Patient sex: F
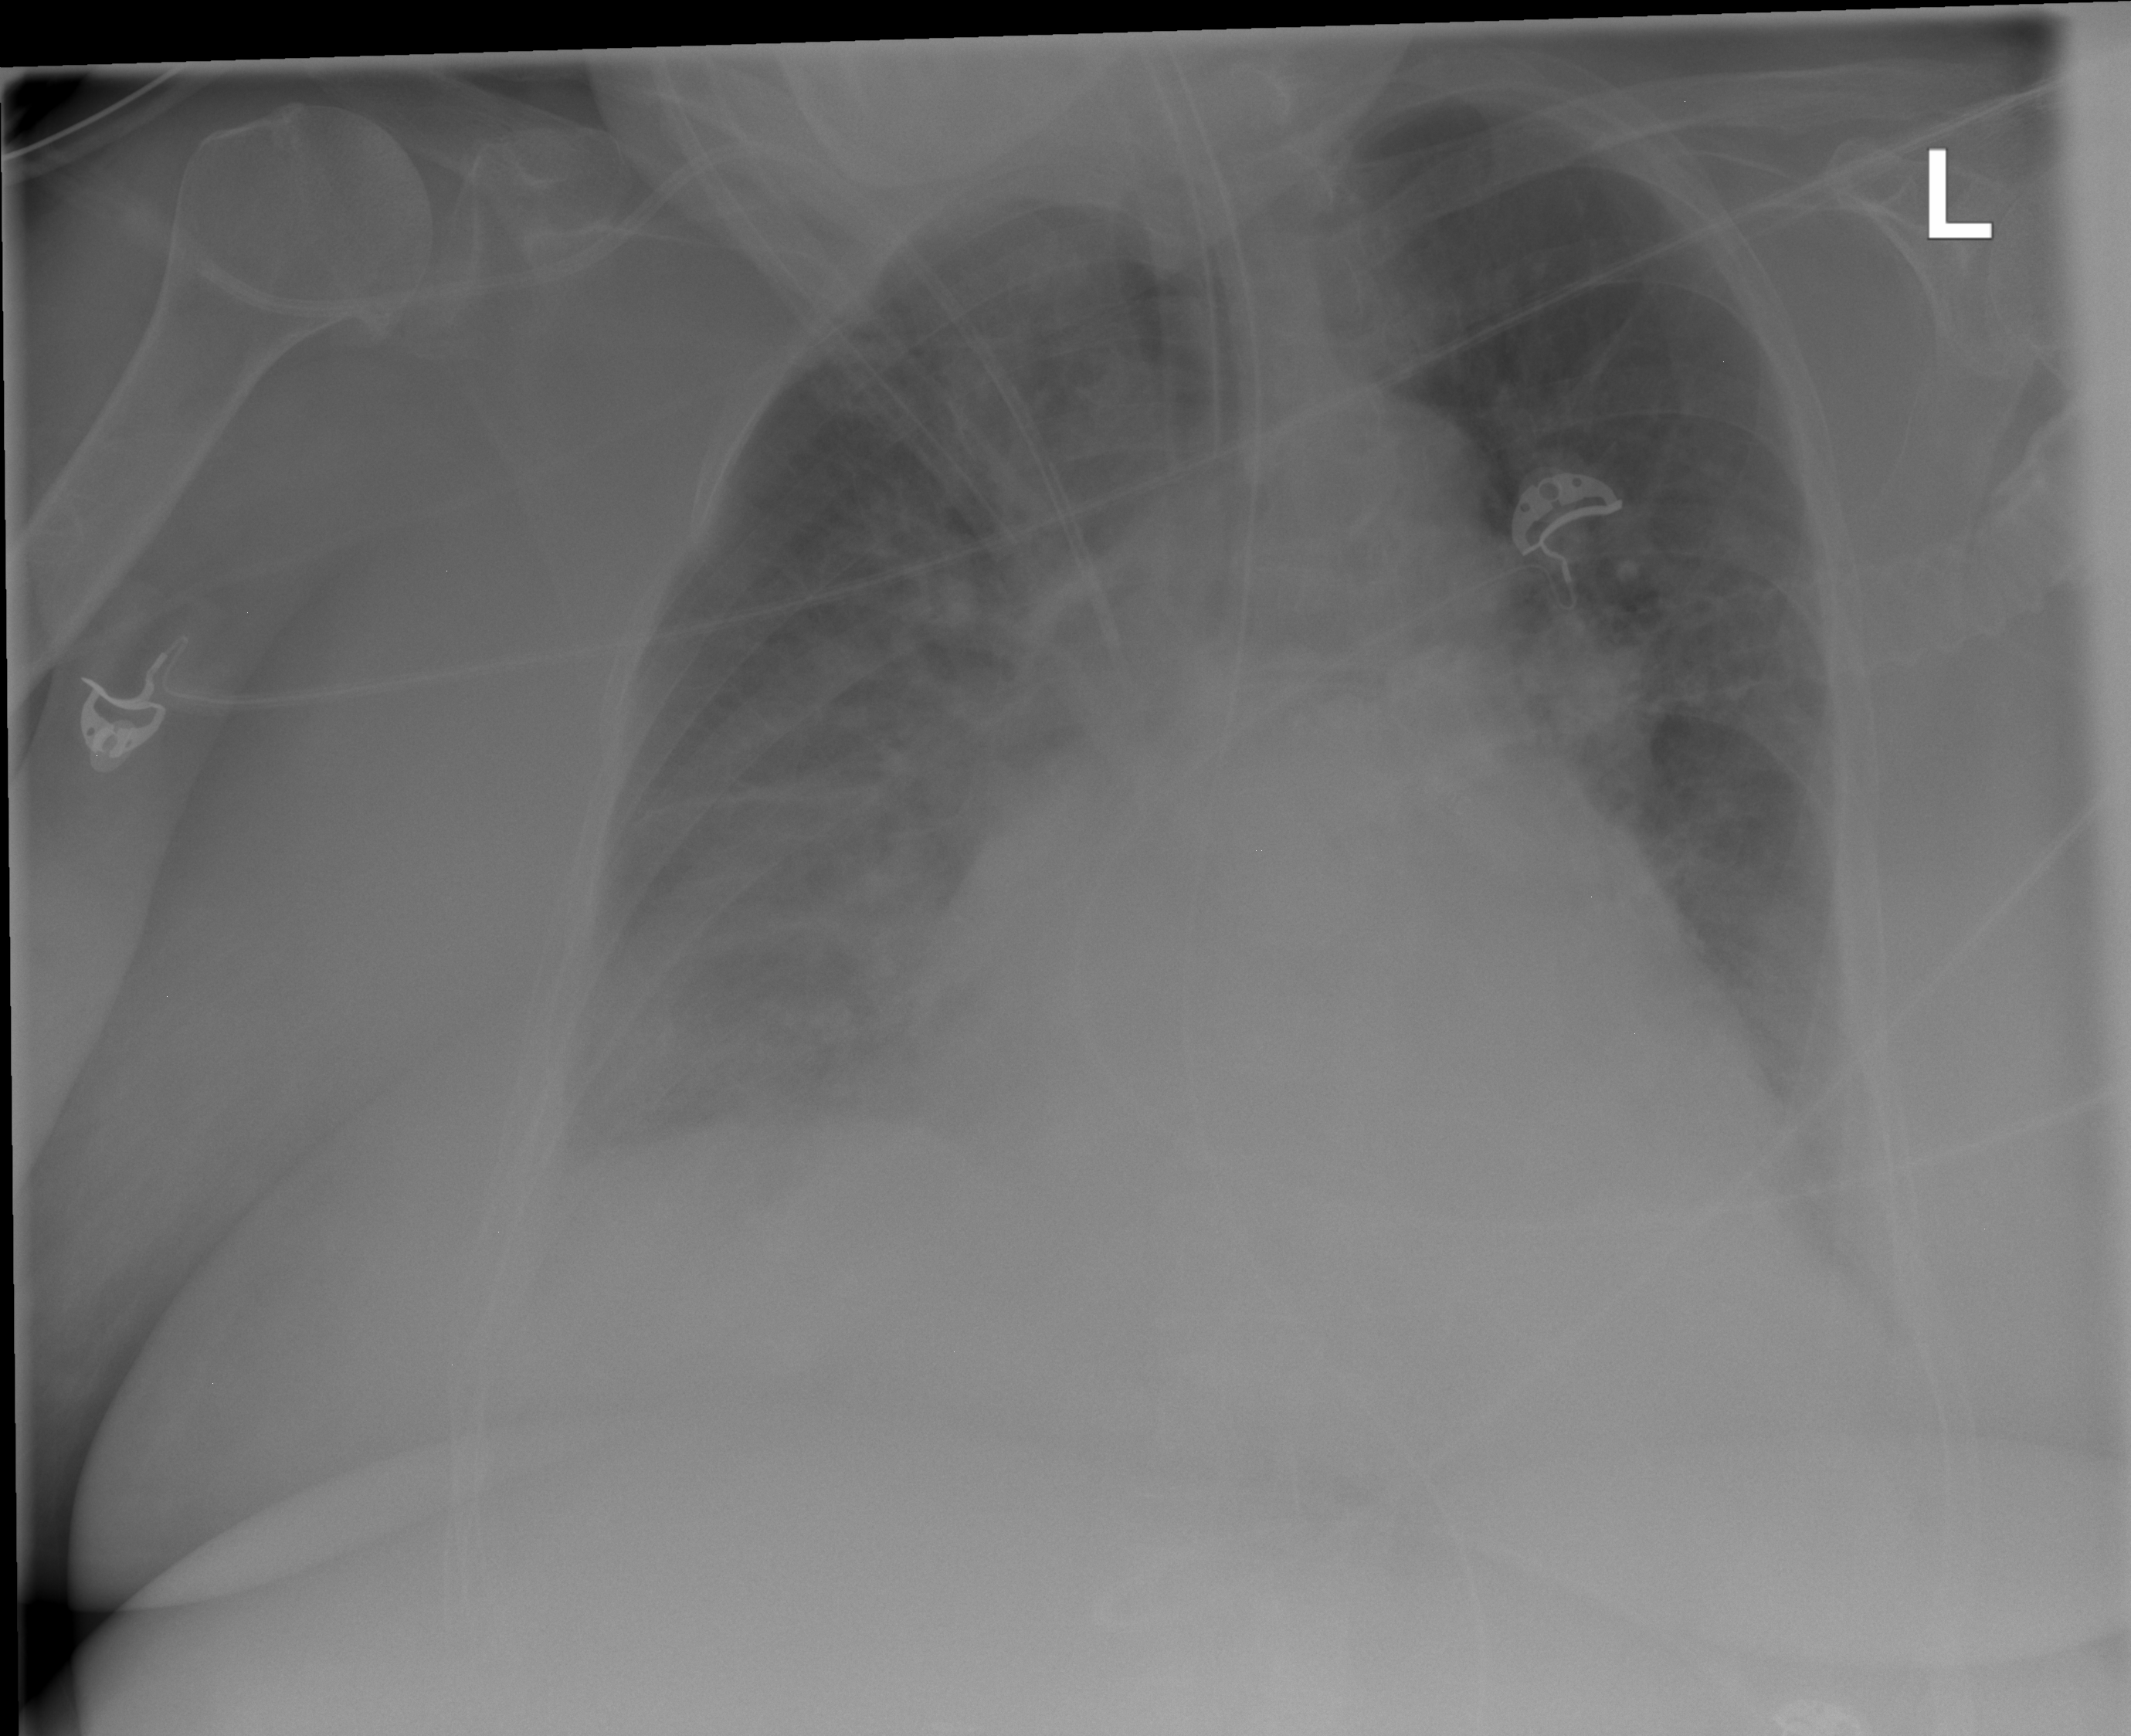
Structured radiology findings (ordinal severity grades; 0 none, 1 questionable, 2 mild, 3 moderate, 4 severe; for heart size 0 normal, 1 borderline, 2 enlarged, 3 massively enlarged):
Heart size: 2
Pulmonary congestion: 0
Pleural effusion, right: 2
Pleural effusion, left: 0
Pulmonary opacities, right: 2
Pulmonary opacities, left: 0
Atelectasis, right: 2
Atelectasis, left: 0